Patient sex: M
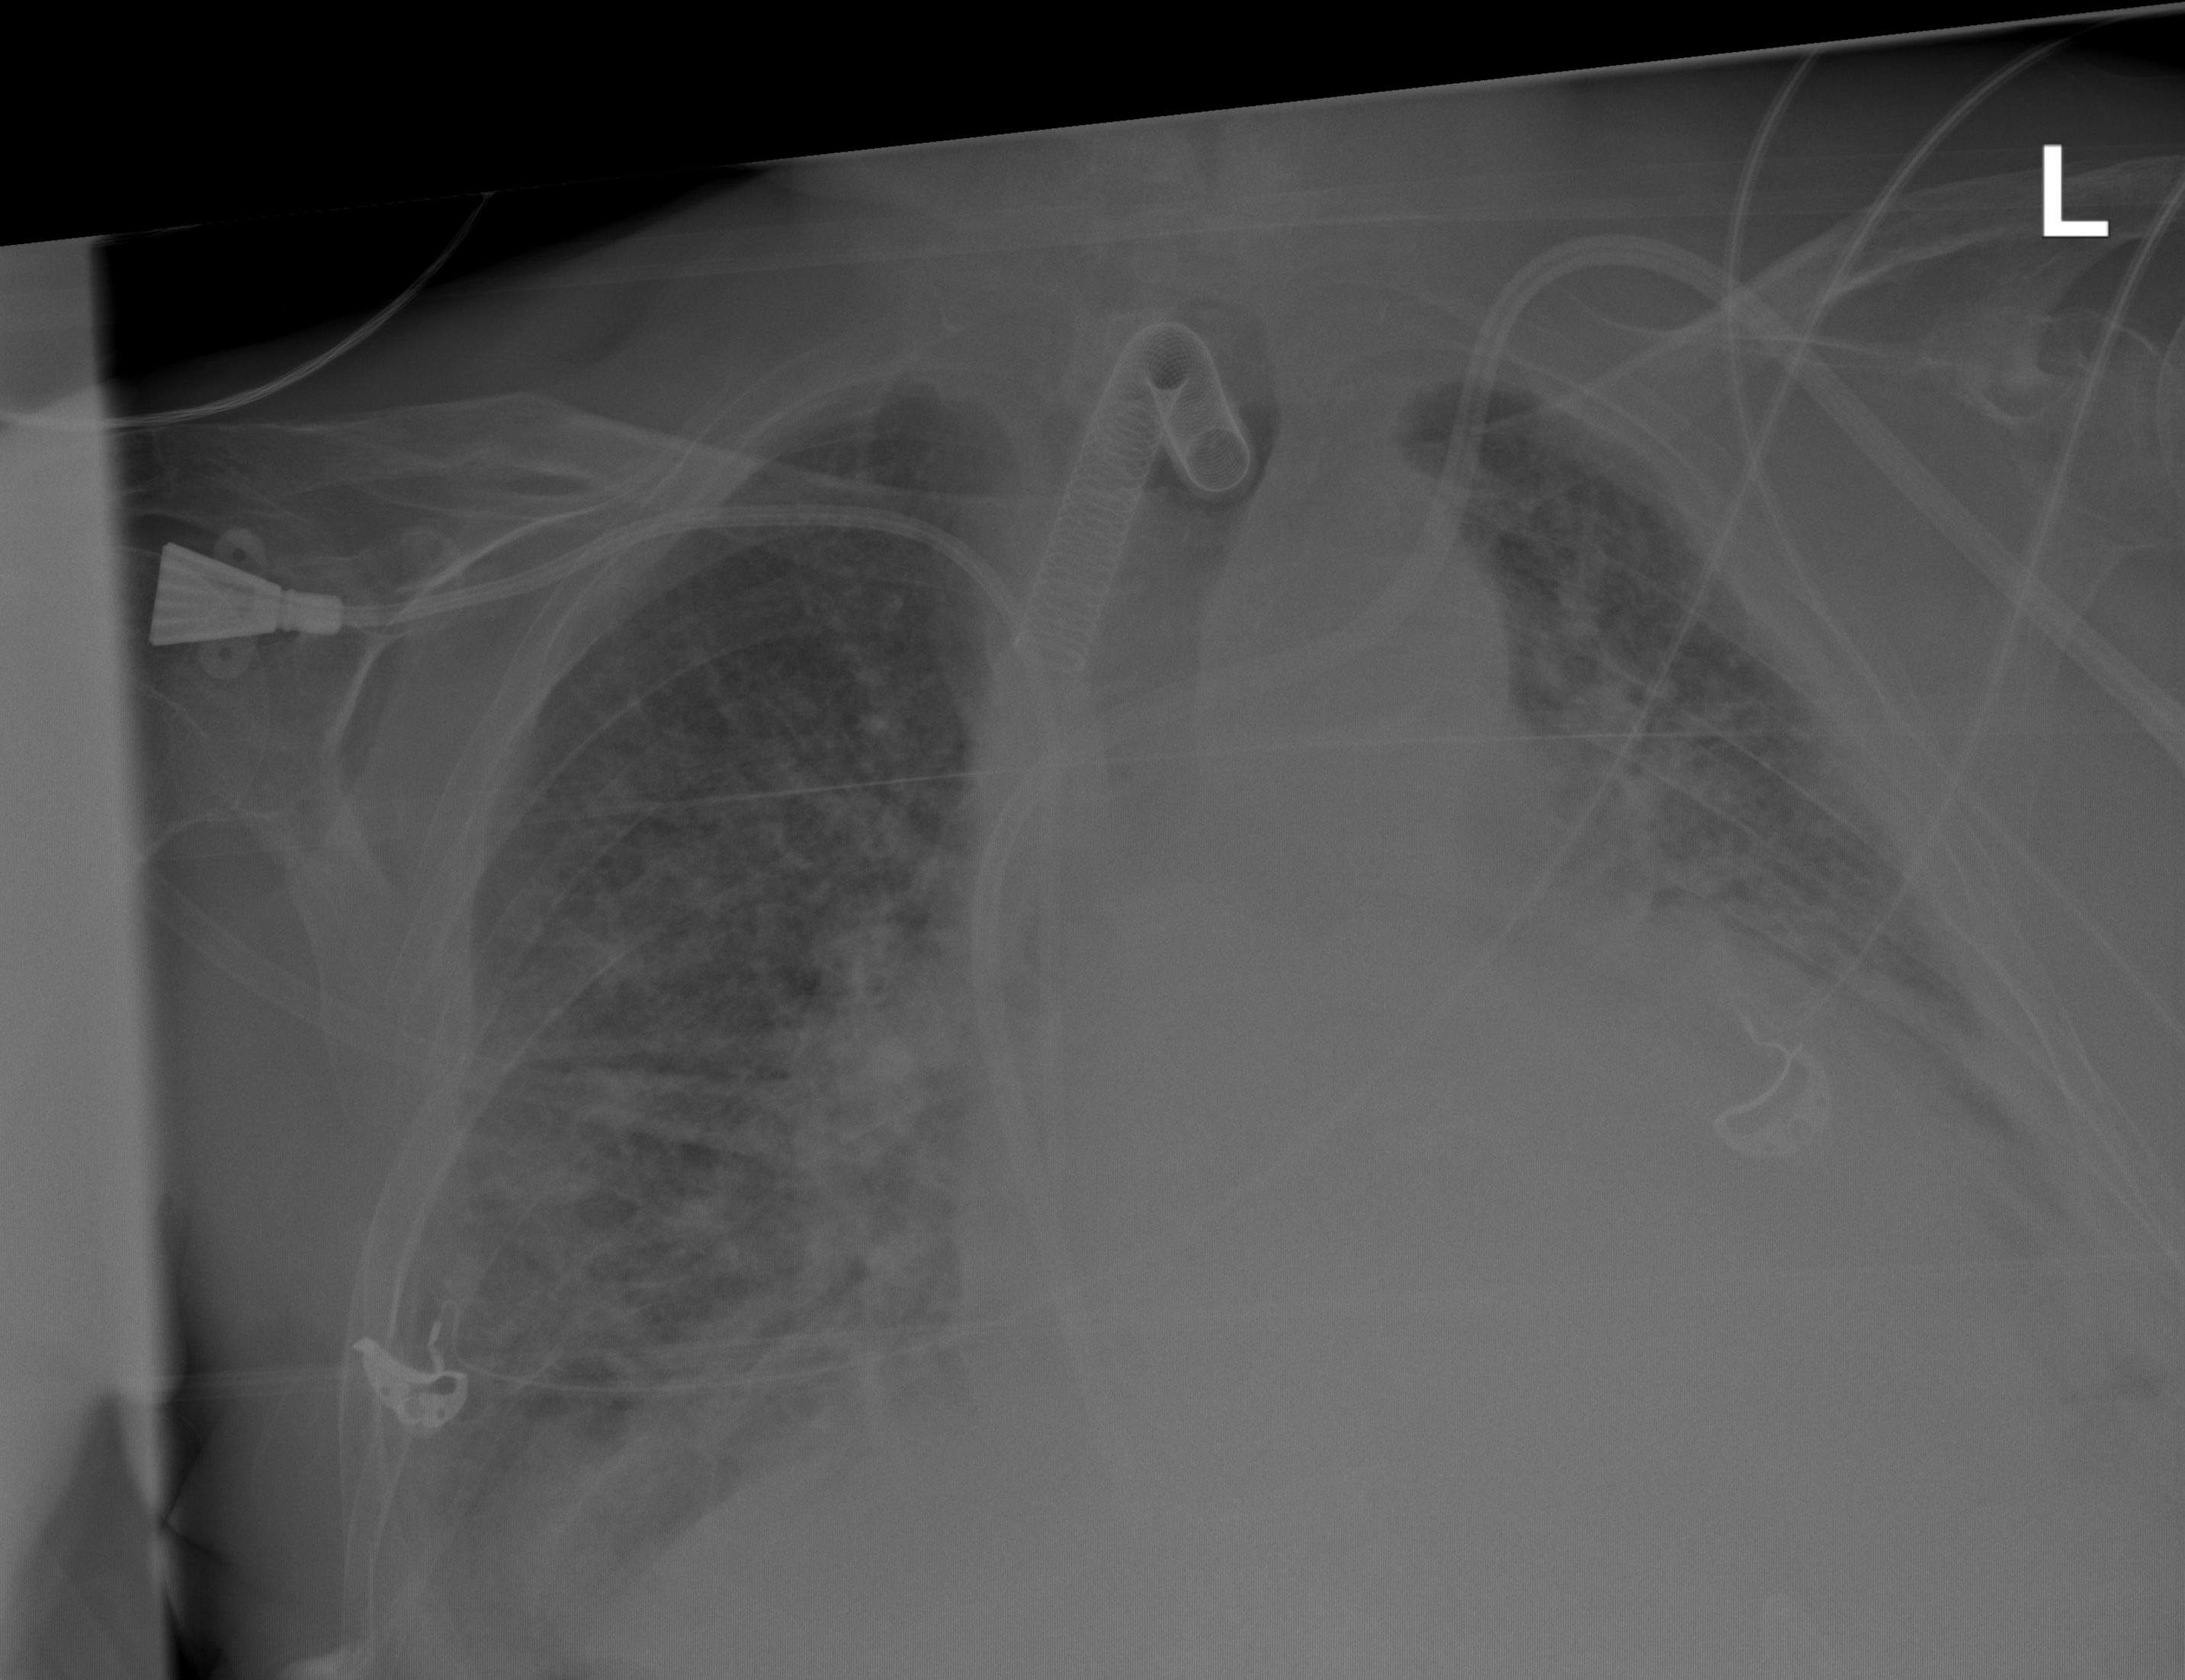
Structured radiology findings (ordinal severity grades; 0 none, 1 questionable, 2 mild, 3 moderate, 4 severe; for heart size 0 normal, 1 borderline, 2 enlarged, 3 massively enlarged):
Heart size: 2
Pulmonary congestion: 2
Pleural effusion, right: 3
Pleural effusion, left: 3
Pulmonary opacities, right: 3
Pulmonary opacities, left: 2
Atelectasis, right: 2
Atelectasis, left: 2